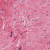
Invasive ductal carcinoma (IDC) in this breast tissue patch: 0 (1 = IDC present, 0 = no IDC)